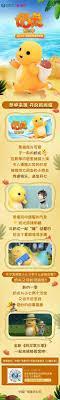
Label: nailong